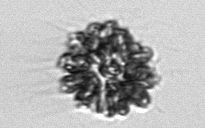
Label: Corymbellus